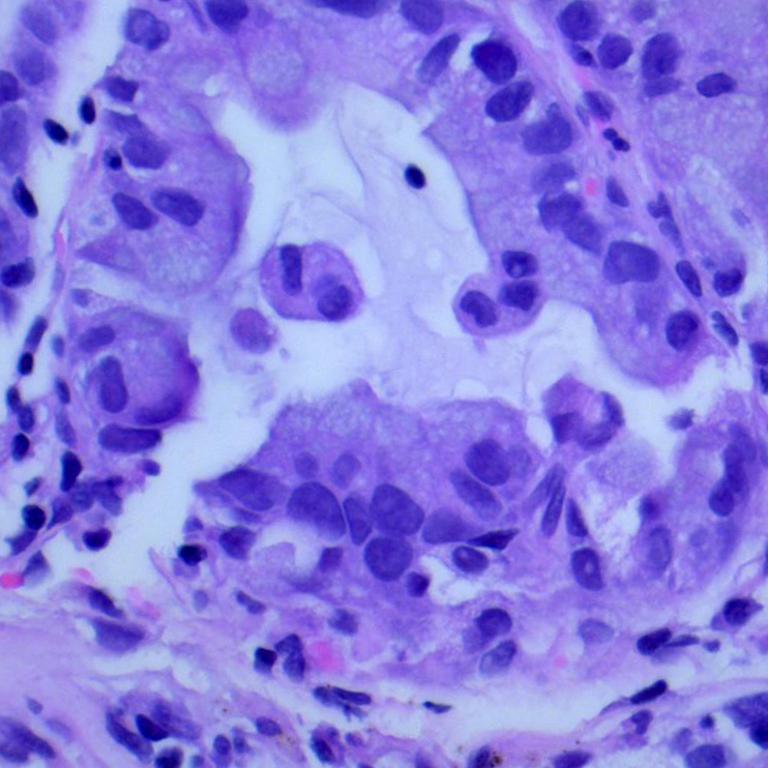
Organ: lung
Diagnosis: adenocarcinomas